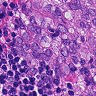
Metastatic tissue present: yes